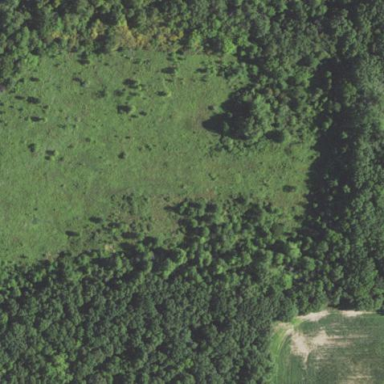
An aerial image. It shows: Area covered with lush grass.